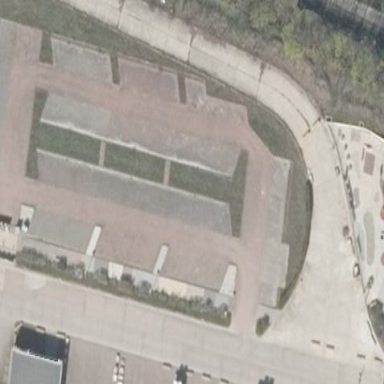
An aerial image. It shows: Parking area with surface.